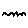
Label: zigzag